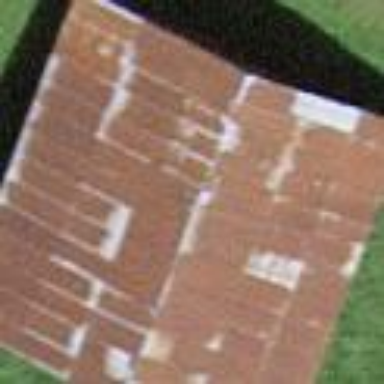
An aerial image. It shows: Rural barn.